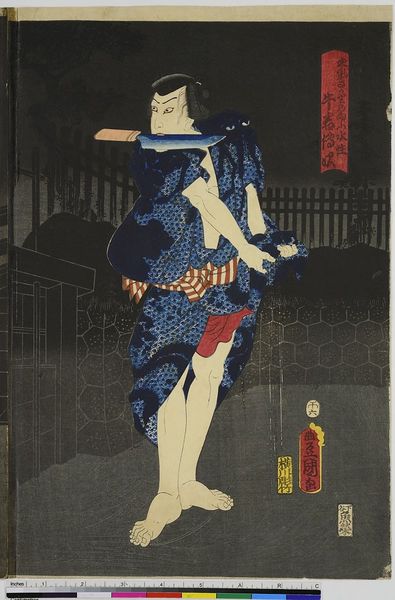
Titel: Wasser: Der Schauspieler Kawarazaki Gonjuro I als Ushiwaka Denji, aus der Serie: Die Beziehungen der fünf Elemente dargestellt durch erfolgreiche Kabukistücke
Künstler: Utagawa Kunisada
Standort: Hamburg
Institution: Museum für Kunst und Gewerbe Hamburg
Schlagwörter: blau, mann, frisur, schwarz, weiss, zeichnung, gebäude, gürtel, haus, rot, zaun, mensch, messer, bild, boden, gewand, haare, theater, holzschnitt, japan, mauer, hof, füsse, kartusche, inschrift, buch, druckgraphik, druckgrafik, seite, schwert, text, krieger, zeit, schauspieler, farbholzschnitt, schauspielerin, palisade, soldate, kimono, samurai, japaner, kabuki, edo, reproduktionen, druckerzeugnisse, theateraufführung, ukiyo, kimoono